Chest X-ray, PA view. Patient: 47 years old, sex F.
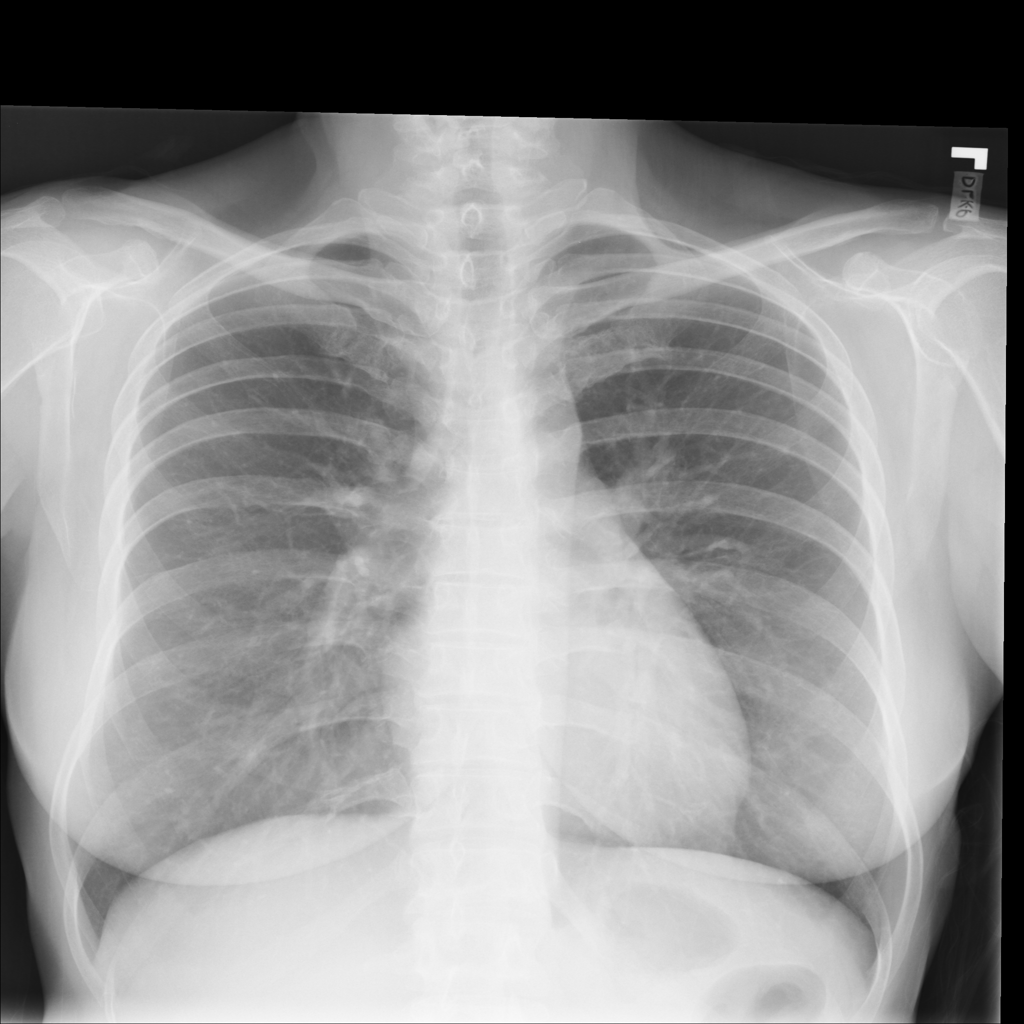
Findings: No Finding